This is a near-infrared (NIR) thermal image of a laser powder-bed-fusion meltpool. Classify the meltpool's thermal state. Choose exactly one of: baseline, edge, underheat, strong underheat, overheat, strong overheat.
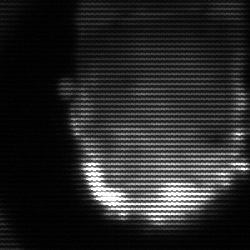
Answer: baseline